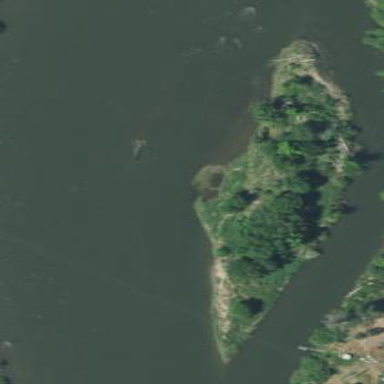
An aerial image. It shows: Islet.